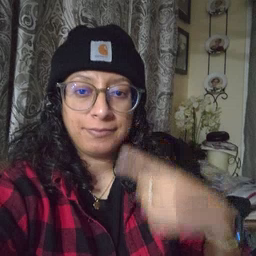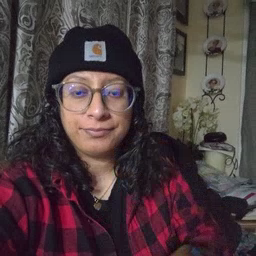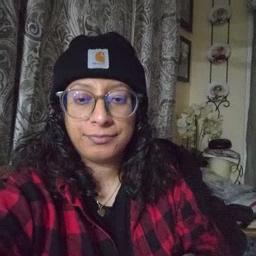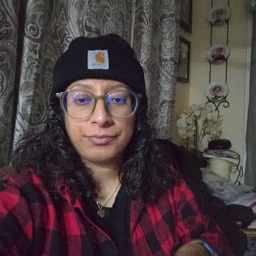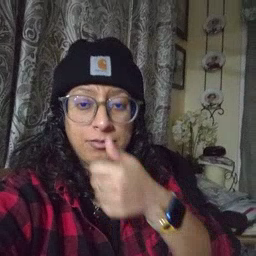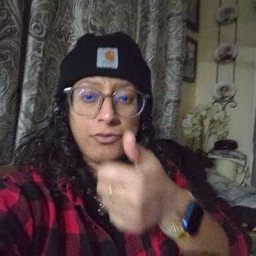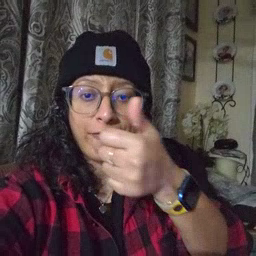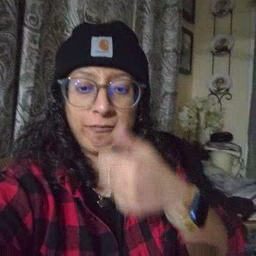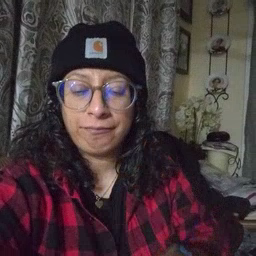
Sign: yourself